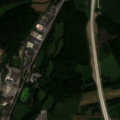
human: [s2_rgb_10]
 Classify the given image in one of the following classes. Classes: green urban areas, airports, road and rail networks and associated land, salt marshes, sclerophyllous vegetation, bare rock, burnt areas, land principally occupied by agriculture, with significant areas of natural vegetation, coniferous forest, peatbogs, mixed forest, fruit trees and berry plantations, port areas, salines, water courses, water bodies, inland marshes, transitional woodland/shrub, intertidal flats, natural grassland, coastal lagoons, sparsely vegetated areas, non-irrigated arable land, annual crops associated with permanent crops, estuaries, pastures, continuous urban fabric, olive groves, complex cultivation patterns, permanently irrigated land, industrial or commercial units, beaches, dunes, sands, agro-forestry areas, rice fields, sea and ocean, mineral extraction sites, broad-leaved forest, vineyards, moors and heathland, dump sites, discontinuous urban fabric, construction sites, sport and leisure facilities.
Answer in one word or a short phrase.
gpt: discontinuous urban fabric, industrial or commercial units, mineral extraction sites, pastures, complex cultivation patterns, land principally occupied by agriculture, with significant areas of natural vegetation, coniferous forest, mixed forest